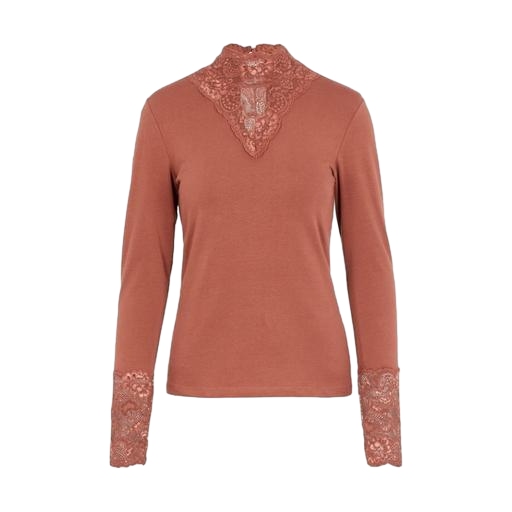
multicolor vero moda rust high neck blouse, multicolor vila rust lace insert blouse, red shayna mock-turtleneck lace top, white background